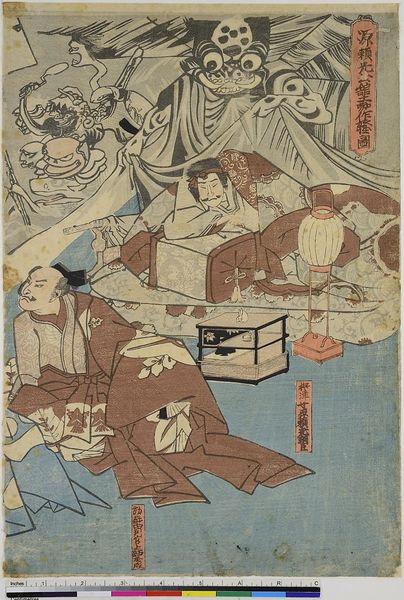
Titel: Minamoto no Raiko und die Erdspinne
Künstler: Utagawa Kuniyoshi
Standort: Hamburg
Institution: Museum für Kunst und Gewerbe Hamburg
Schlagwörter: blau, schlaf, menschen, lampe, männer, tisch, möbel, decke, holzschnitt, tischchen, maske, traum, asien, druckgraphik, druckgrafik, asiatisch, mythologie, gestalten, vision, fabelwesen, zeit, ungeheuer, farbholzschnitt, spinnen, textilien, monster, kalligraphie, sagen, fabeltier, fabeltiere, zwitterwesen, monstrum, edo, reproduktionen, druckerzeugnisse, japanische schriftzeichen, phänomene, märchen, erdspinne, japanische zeichnung